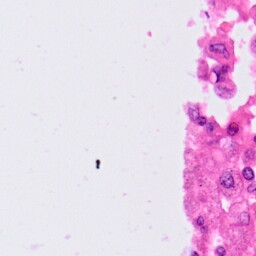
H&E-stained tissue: Lung